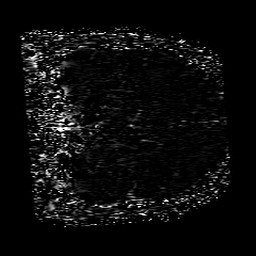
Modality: SWI
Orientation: coronal
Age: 53
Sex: female
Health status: ill
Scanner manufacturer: philips
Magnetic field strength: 3 T
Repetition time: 0.031 s